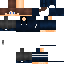
A male human skin with medium skin, wearing brown long hair dressed in a blue tshirt and gray pants, featuring a closed mouth.